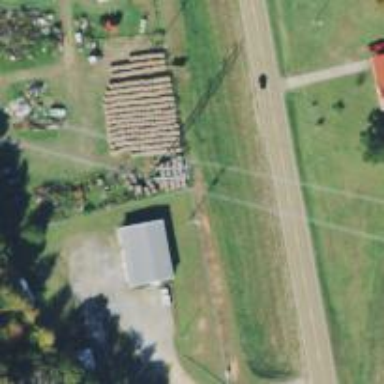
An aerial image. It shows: Power pole.